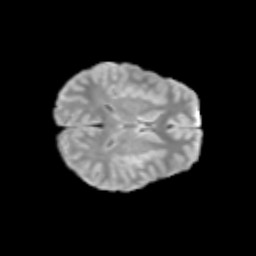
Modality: T2w
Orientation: axial
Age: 12
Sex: female
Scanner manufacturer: siemens
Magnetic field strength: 3 T
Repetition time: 3.8 s
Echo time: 0.07 s